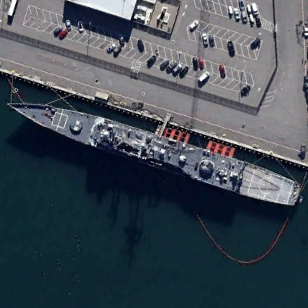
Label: cruiser